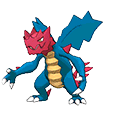
Pok\u00e9mon: druddigon